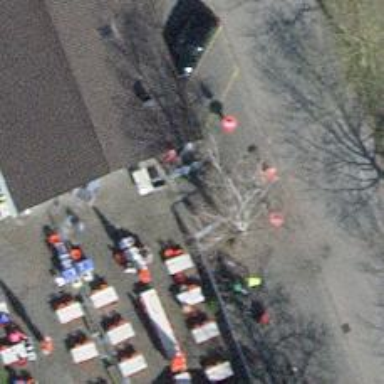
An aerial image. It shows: Kiosk shop.